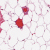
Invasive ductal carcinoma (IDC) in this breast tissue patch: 0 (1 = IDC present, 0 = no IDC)